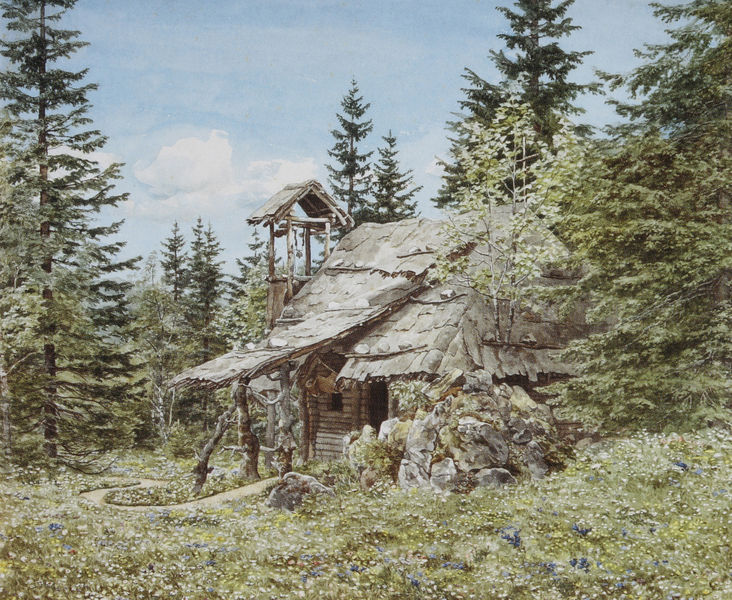
Titel: Die "Einsiedelei des Gurnemanz" im Ammerwald bei Linderhof
Künstler: Heinrich Breling
Schlagwörter: baum, berg, blau, blätter, felsen, gemälde, himmel, laub, wolken, bäume, grün, landschaft, äste, blume, blumen, braun, fenster, grau, hell, holz, licht, tür, weiss, blüten, dach, gras, weg, wiese, wolke, malerei, alt, stein, steine, ast, birke, birken, natur, stamm, zweige, einsam, hütte, kirche, pfad, land, pflanzen, schräg, wald, turm, hellblau, sommer, berge, gebirge, alm, tannen, schmal, balken, bretter, pfosten, eingang, ruine, gogh, idyll, idyllisch, lichtung, tanne, glocke, malerisch, schiefer, einfarbig, kapelle, nadelbäume, fichten, kiefern, vordach, waldweg, schindeln, verschlag, ansitz, ausguck, blockhütte, ter, almhütte, jagdhaus, himmelk, jagdhütte, woplken, dafchschindel, blumen b, #kapelle